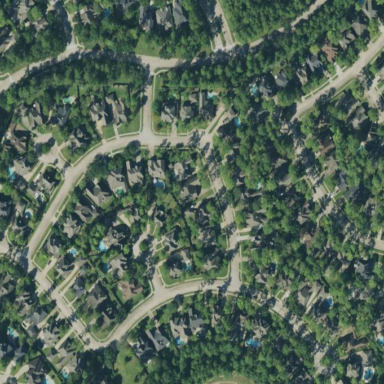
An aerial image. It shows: Residential area within neighborhood.